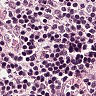
Metastatic tissue present: no